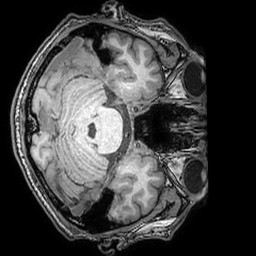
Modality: T1w
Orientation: axial
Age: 36
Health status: ill
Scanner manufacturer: philips
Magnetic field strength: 3 T
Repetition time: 0.007 s
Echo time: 0.0035 s